Field crop: tomato
Growth stage: 1
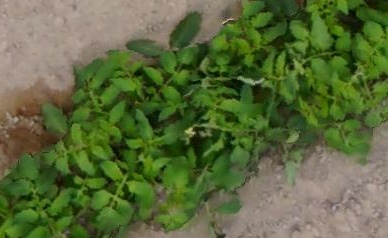
Species: tomato